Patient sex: M
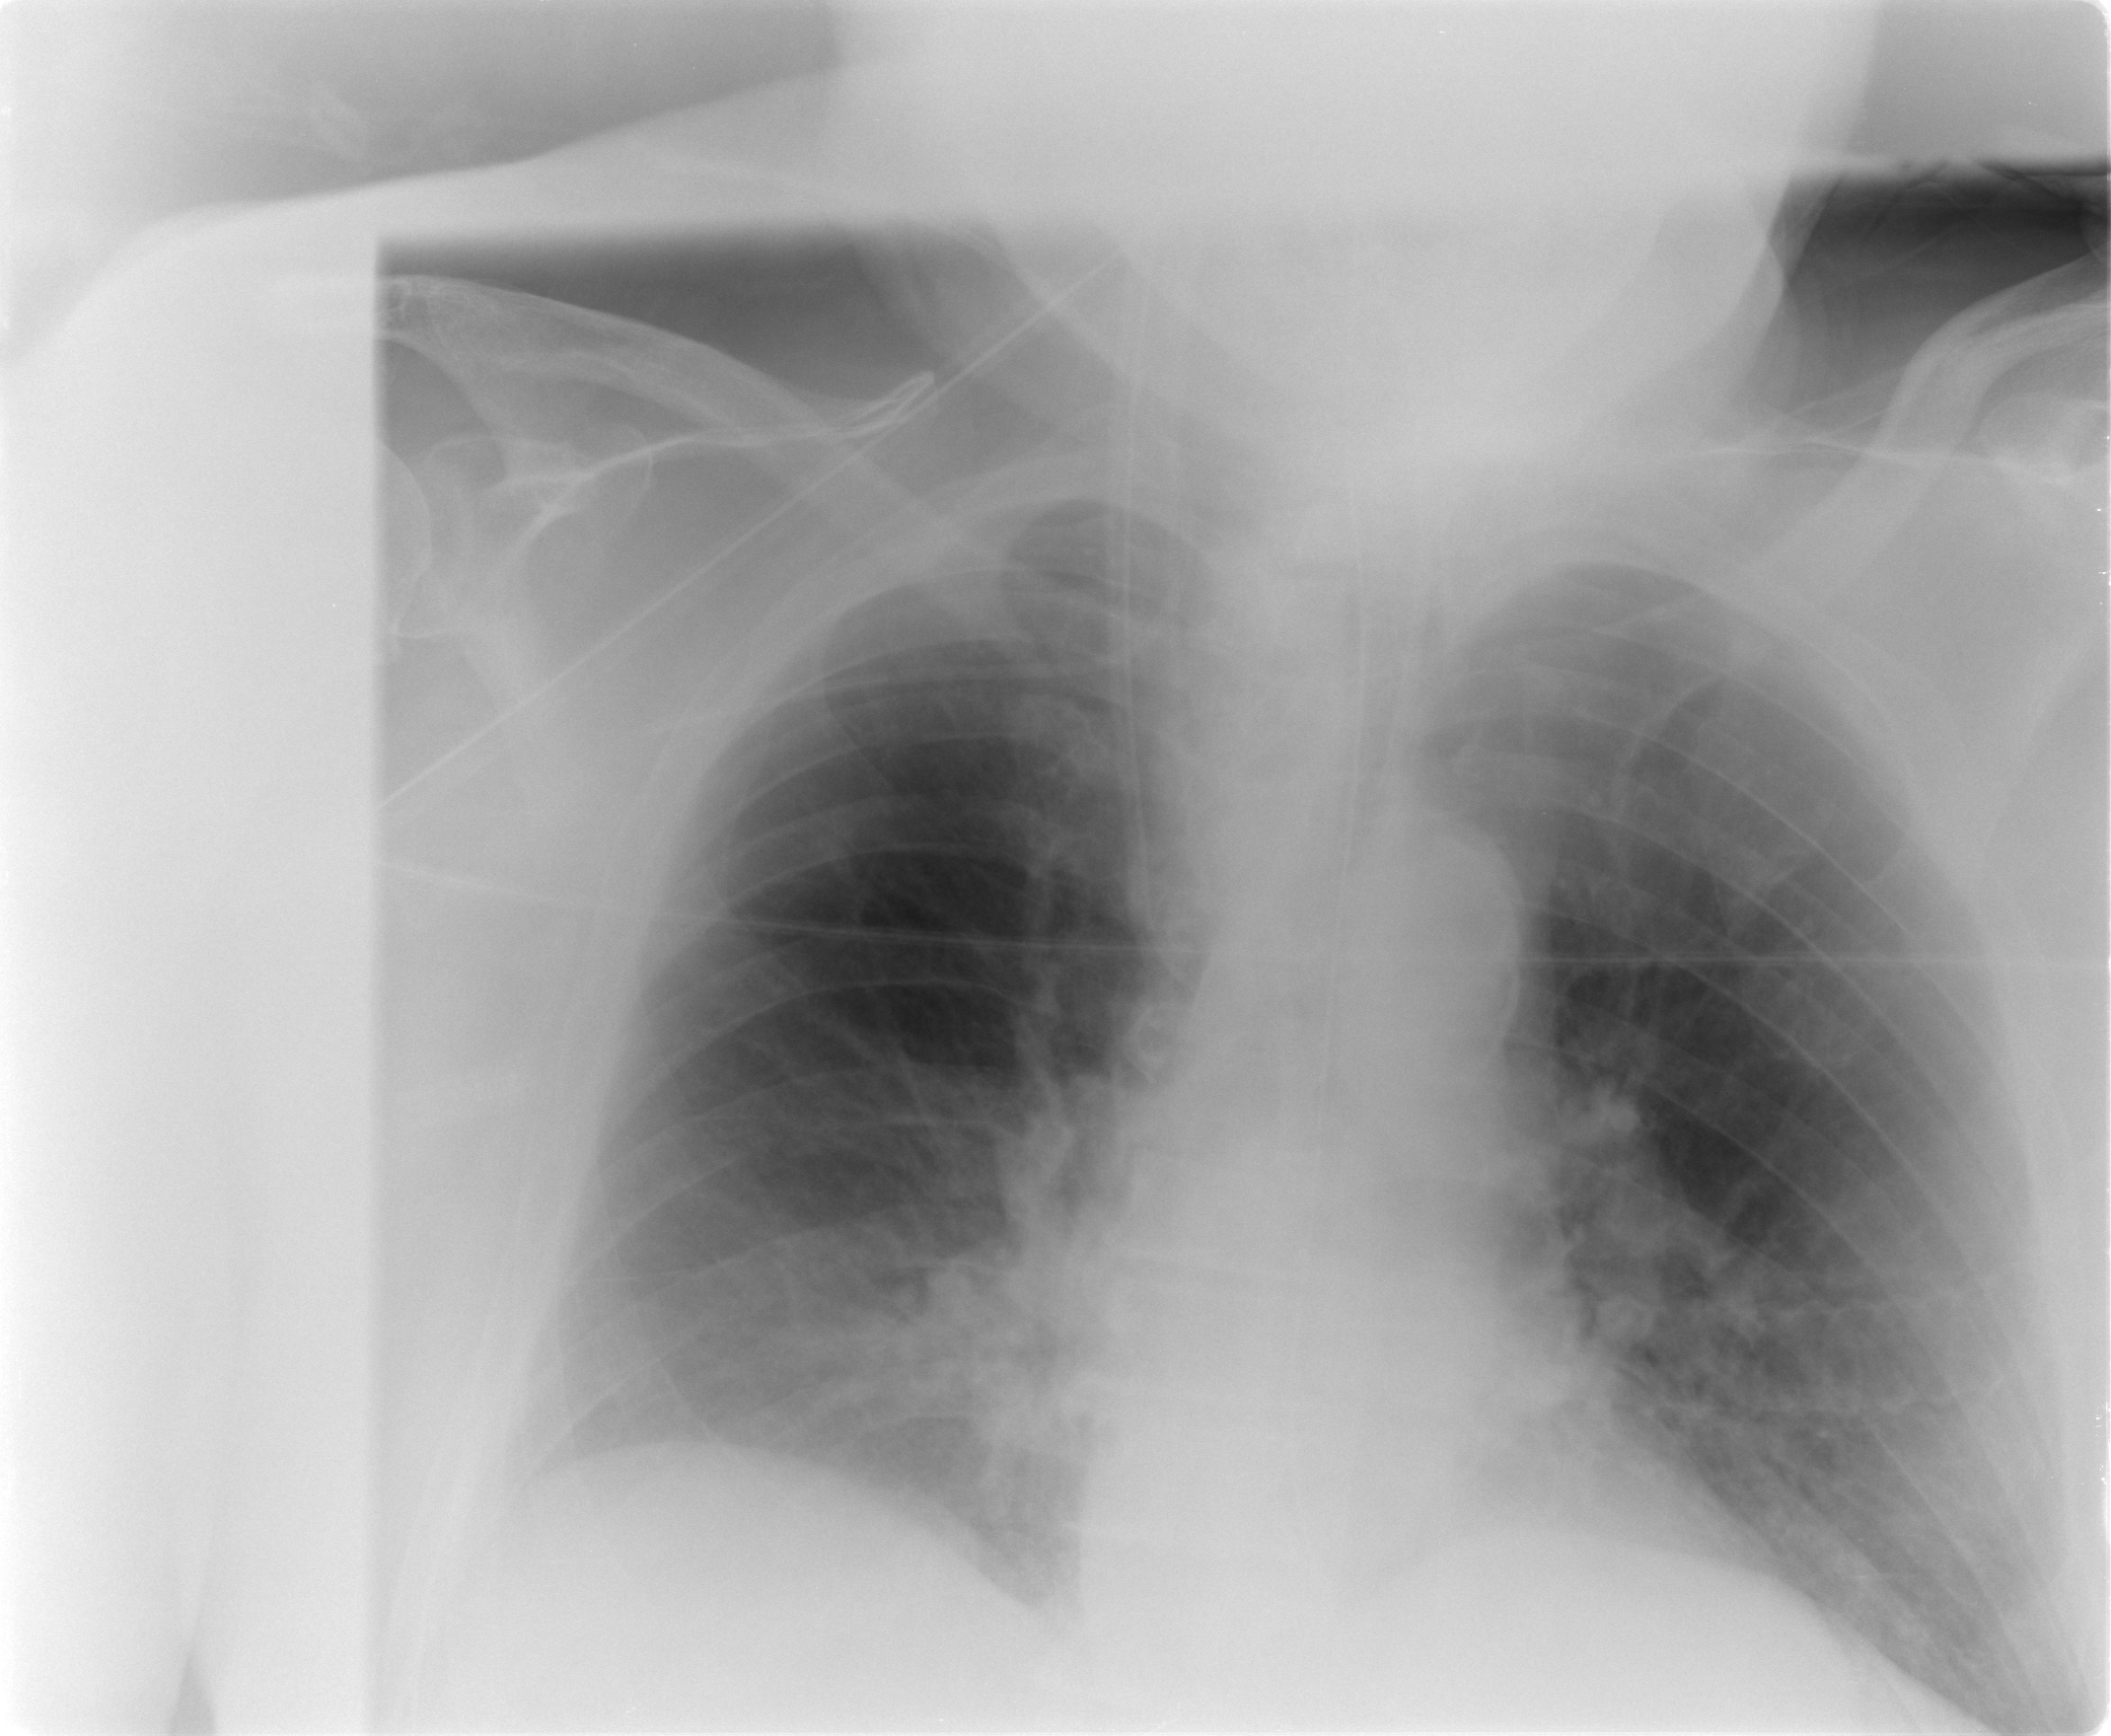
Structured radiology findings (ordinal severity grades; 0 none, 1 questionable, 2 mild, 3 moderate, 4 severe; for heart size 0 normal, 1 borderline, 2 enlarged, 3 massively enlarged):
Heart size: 0
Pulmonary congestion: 0
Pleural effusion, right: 0
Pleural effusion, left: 0
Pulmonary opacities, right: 0
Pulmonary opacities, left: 0
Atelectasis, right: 2
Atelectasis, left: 0